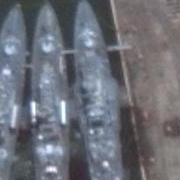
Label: combat